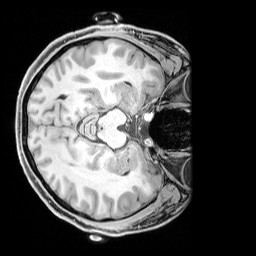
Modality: T1w
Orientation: axial
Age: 31
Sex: male
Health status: healthy
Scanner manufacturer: siemens
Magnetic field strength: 3 T
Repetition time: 1.65 s
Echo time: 0.00182 s